Field crop: maize
Growth stage: 2
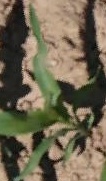
Species: maize